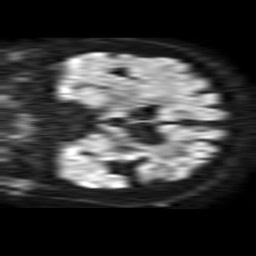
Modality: TRACE
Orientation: coronal
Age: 74
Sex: male
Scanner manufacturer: philips
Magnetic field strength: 1.5 T
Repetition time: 3.403 s
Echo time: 0.06922 s